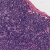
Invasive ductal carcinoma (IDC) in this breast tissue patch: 0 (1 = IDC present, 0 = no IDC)